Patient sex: M
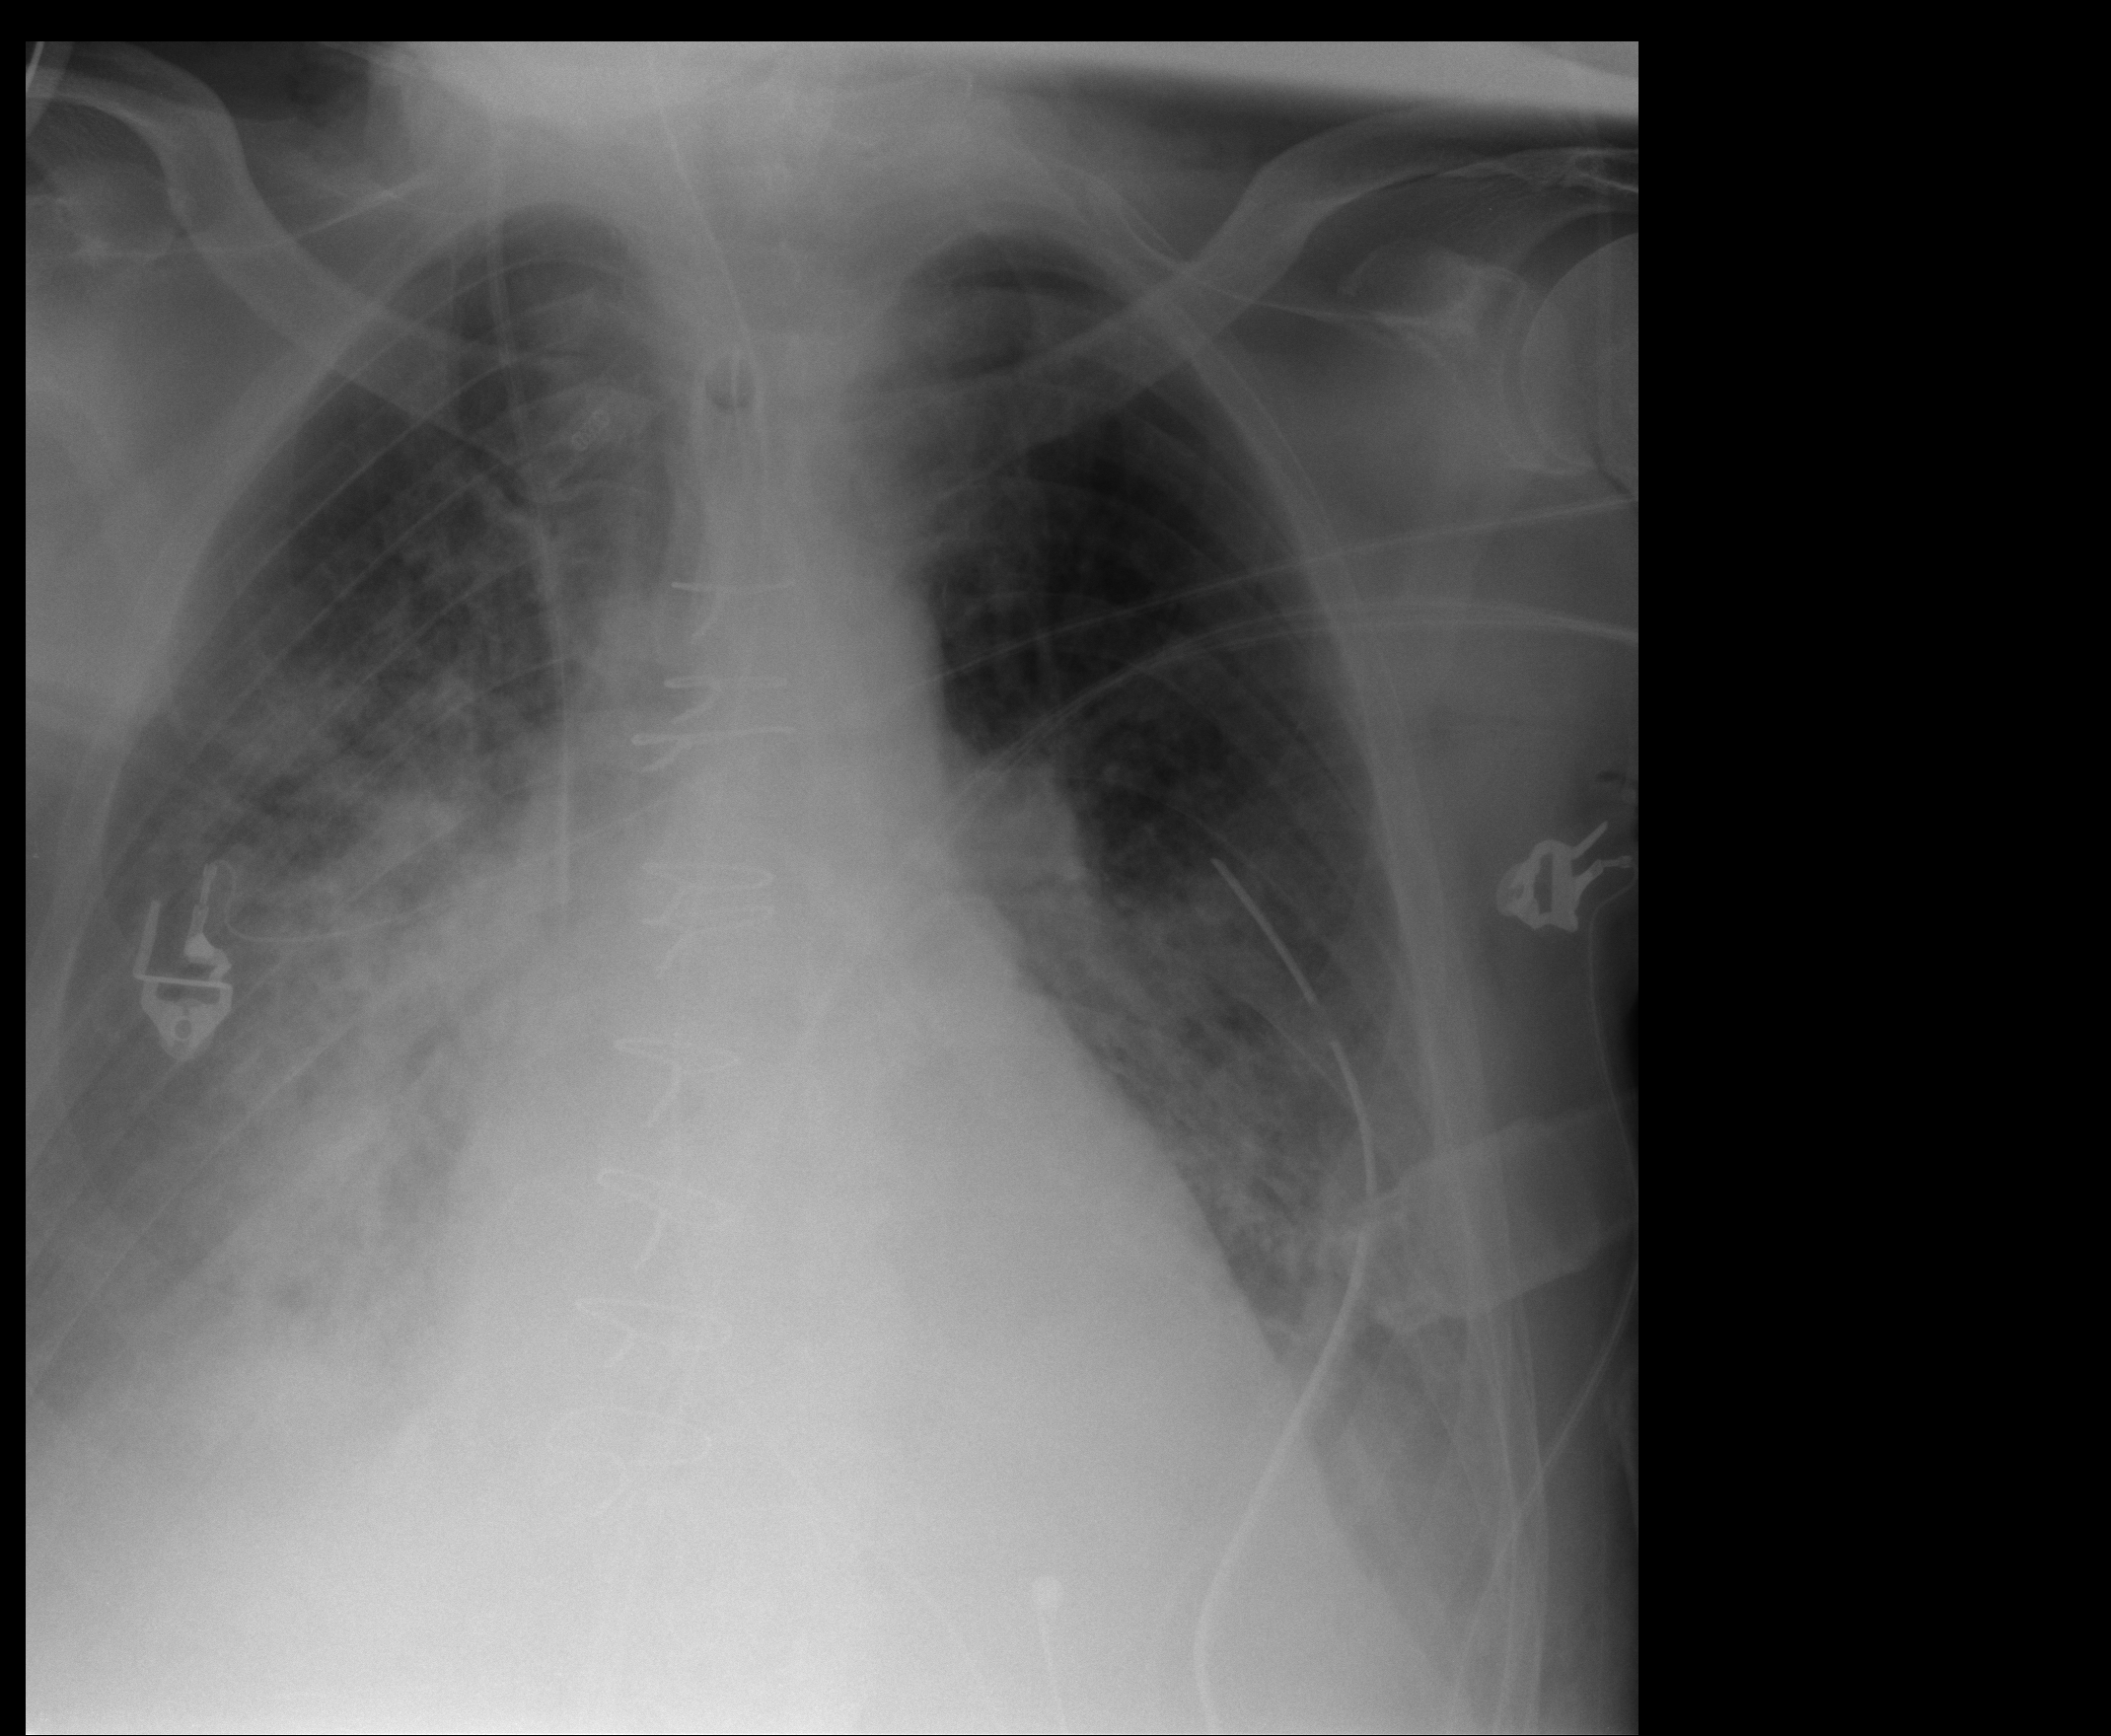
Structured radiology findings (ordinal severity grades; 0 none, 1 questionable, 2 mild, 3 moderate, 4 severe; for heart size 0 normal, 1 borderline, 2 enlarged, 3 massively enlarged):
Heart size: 2
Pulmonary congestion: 2
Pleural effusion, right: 2
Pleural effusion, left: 2
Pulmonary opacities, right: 3
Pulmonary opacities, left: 2
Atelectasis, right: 2
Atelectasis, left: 2